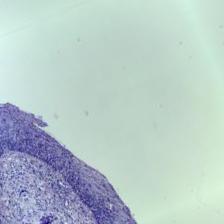
Diagnosis: Normal